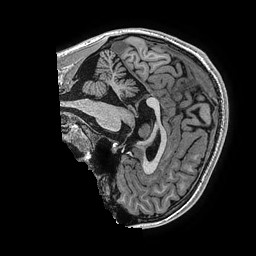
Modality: T1w
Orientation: sagittal
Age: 19
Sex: male
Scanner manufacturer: ge
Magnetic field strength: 3 T
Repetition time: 0.006952 s
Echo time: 0.00292 s